Ясной ночью принц, ростом~$H=1,8~м$, мечтал на~берегу спокойного Тихого океана и~смотрел на~лунную дорожку, которая начиналась от~него на~расстоянии~$D_П=5~м$ по~горизонтали и~имела длину~$L_П=50~м$. В~это~же самое время у~берега под~водой на~глубине~$H$ лежала Русалочка, тоже о~чем-то мечтая.
На~каком расстоянии~$D_Р$ от~себя (тоже по~горизонтали) лунную дорожку будет видеть Русалочка?
Какой длины~$L_Р$ будет эта дорожка? Считайте, что легкий бриз создает мелкую одинаковую рябь по~всей поверхности океана. Показатель преломления морской воды~$n=1.35$. Угловым размером Луны можно пренебречь.
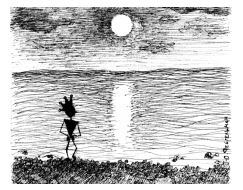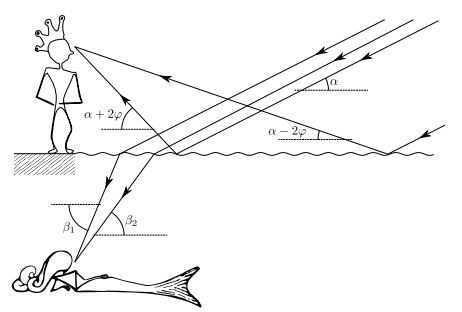
На~каком расстоянии~$D_Р$ от~себя (тоже по~горизонтали) лунную дорожку будет видеть Русалочка?
Решение: Обозначим высоту Луны над~горизонтом $\alpha$, а~амплитуду наклона поверхности воды $\varphi$. Направление лучей, ограничивающих видимую принцем лунную дорожку, определяется углами $\alpha+2\varphi$ и~$\alpha-2\varphi$~(см. рисунок выше): $$ \begin{gather*} \operatorname{tg}(\alpha+2\varphi)=\frac{H}{D_П}, \quad \operatorname{tg}(\alpha-2\varphi)=\frac{H}{D_П+L_П}. \end{gather*} $$ Отсюда, $$ \alpha=\frac{1}{2}\left(\operatorname{arctg}\frac{H}{D_П}+\operatorname{arctg}\frac{H}{D_П+L_П}\right)\approx 0.189 \\ \varphi=\frac{1}{4}\left(\operatorname{arctg}\frac{H}{D_П}-\operatorname{arctg}\frac{H}{D_П+L_П}\right)\approx 0.078 $$ Из закона преломления $$ n\cos{(\beta_1-\varphi)}=\cos{(\alpha-\varphi)} \quad и \quad n\cos{(\beta_2+\varphi)}=\cos{(\alpha+\varphi)}. $$ Таким образом $$ \beta_1 = \arccos\left(\frac{\cos(\alpha - \varphi)}{n}\right)+\varphi, \\ \beta_2 = \arccos\left(\frac{\cos(\alpha + \varphi)}{n}\right)-\varphi. $$ Учитывая, что $$ \operatorname{tg}\beta_1=\frac{H}{D_P}, \quad \operatorname{tg}\beta_2=\frac{H}{D_P+L_P}. $$ получим $$ D_P=H\operatorname{ctg}\beta_1=1.67~м, \quad L_P=H\operatorname{ctg}\beta_2-D_P=0.48~м. $$
Ответ: $$ D_P=H\operatorname{ctg}\beta_1=1.67~м. $$

Какой длины~$L_Р$ будет эта дорожка?
Ответ: $$ L_P=H\operatorname{ctg}\beta_2-D_P=0.48~м. $$
Темы:
T, Оптика, Геометрическая оптика, Преломление, Всероссийские